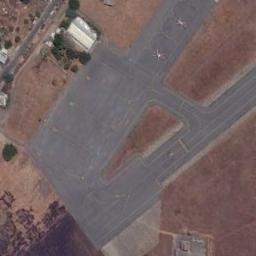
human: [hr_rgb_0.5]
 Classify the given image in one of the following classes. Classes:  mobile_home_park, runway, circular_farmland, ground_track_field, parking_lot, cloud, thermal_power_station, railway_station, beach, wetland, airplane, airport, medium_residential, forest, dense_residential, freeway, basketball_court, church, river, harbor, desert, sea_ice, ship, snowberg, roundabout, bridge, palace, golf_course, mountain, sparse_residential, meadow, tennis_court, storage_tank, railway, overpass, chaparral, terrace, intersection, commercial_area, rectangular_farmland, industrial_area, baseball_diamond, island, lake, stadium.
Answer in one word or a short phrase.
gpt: runway